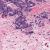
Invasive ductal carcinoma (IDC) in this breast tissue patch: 1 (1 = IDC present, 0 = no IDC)